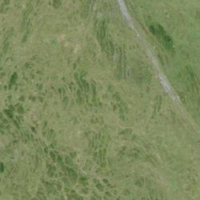
EUNIS habitat code: 23
Species observed at this site:
Vaccinium vitis-idaea